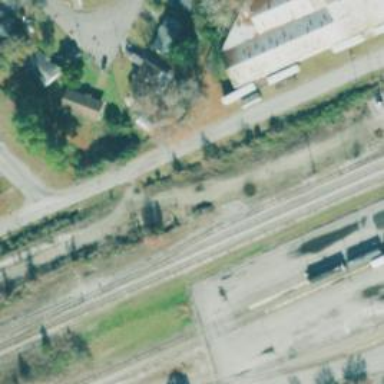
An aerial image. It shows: Abandoned railway spur.